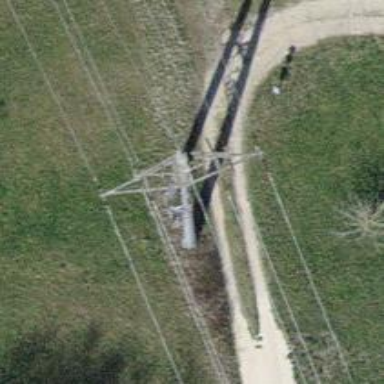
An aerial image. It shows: Power line is depicted.